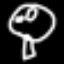
Label: mushroom